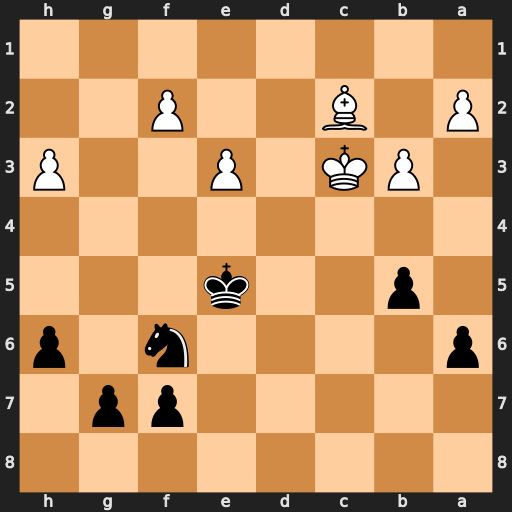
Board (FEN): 8/5pp1/p4n1p/1p2k3/8/1PK1P2P/P1B2P2/8
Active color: b
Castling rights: -
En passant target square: -
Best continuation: Ne4+ Bxe4 Kxe4